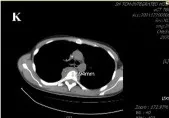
Comparison of CT results before and after treatment. On December 21, 2021, CT showed the following: (I) The right anterior abdominal wall mass had decreased in size to 42.60 mm.
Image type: radiology (ct)